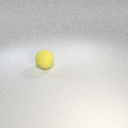
large yellow rubber sphere